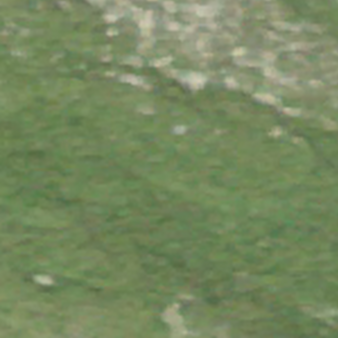
Label: other